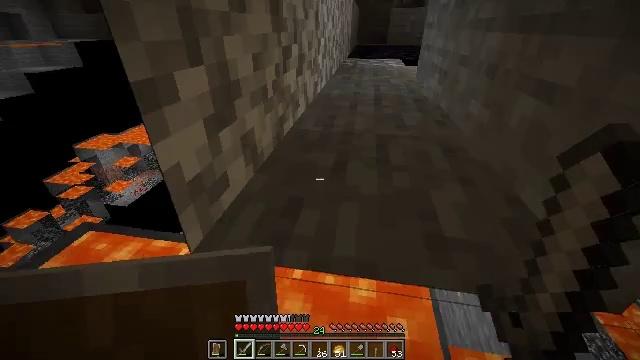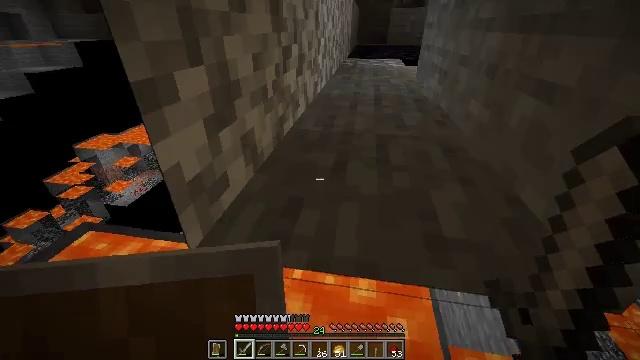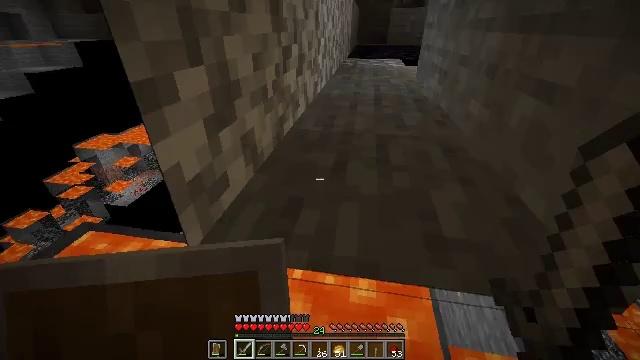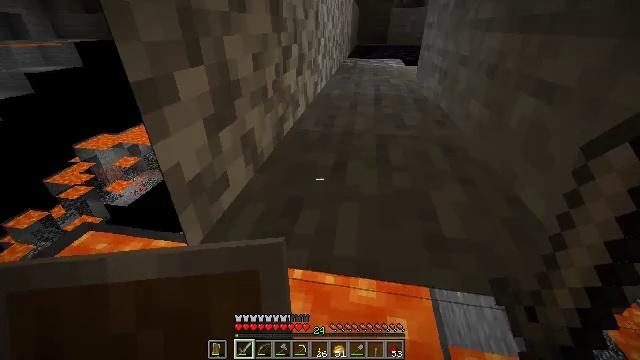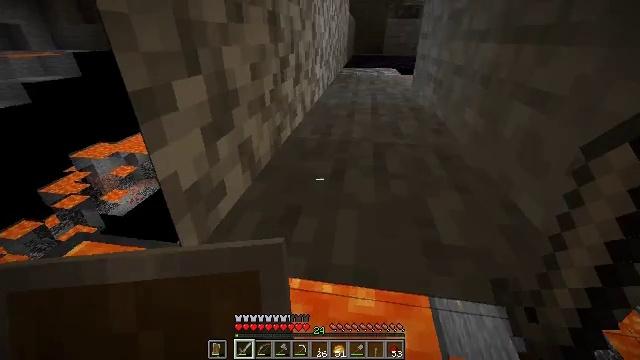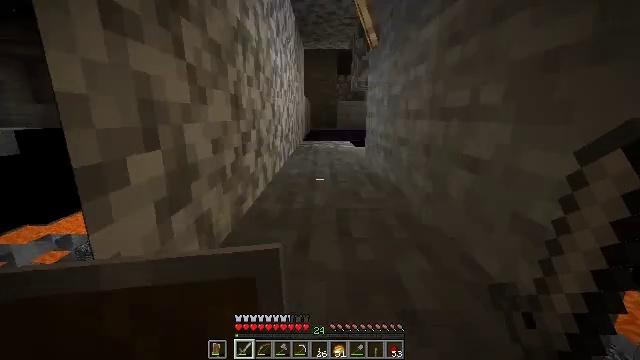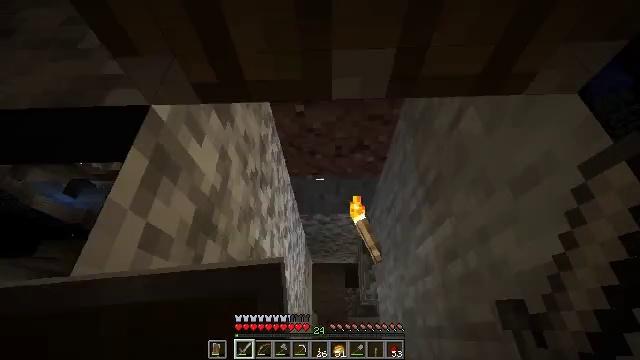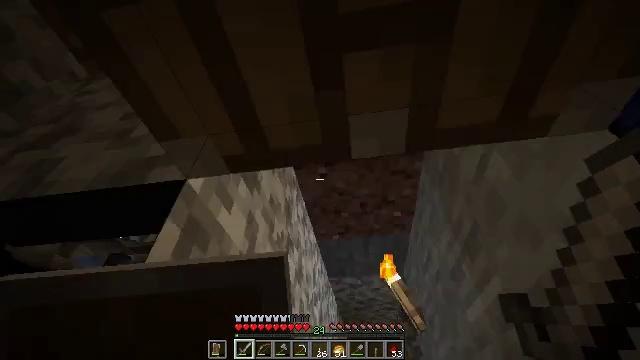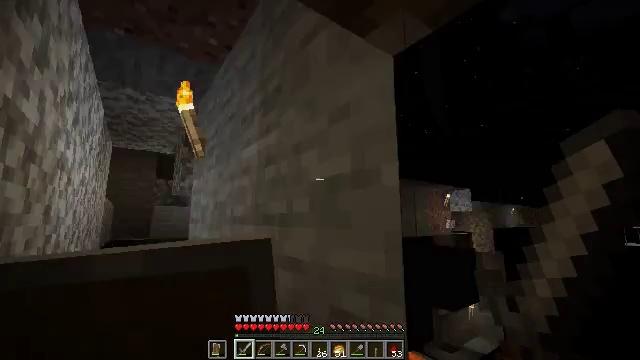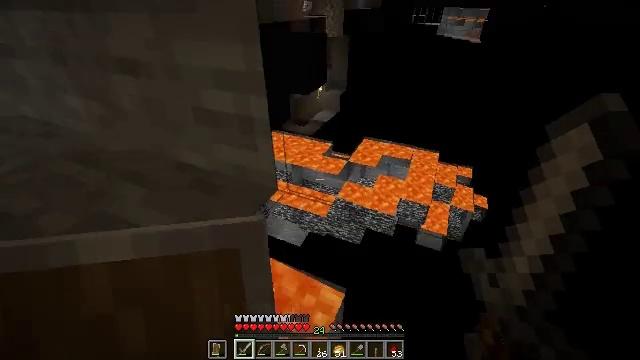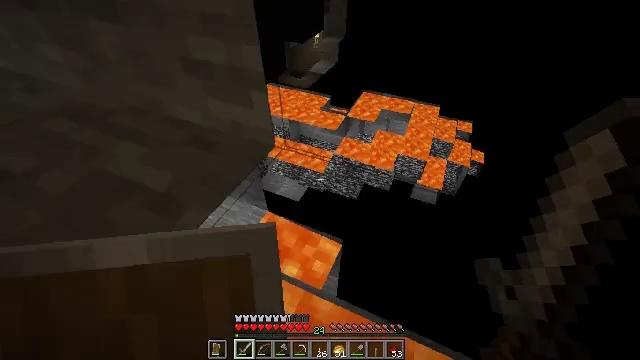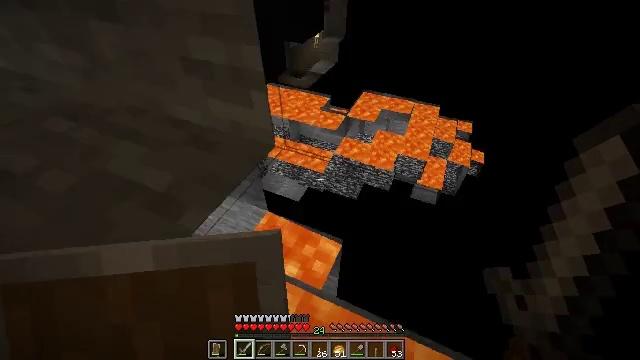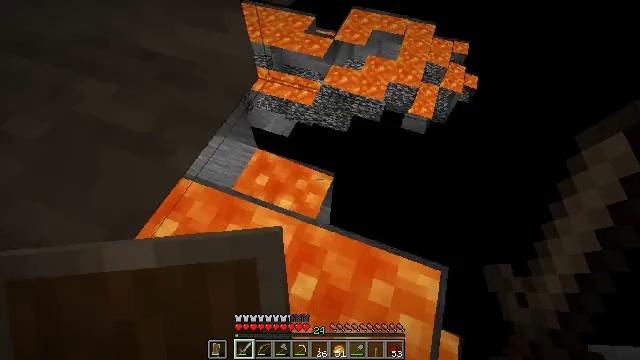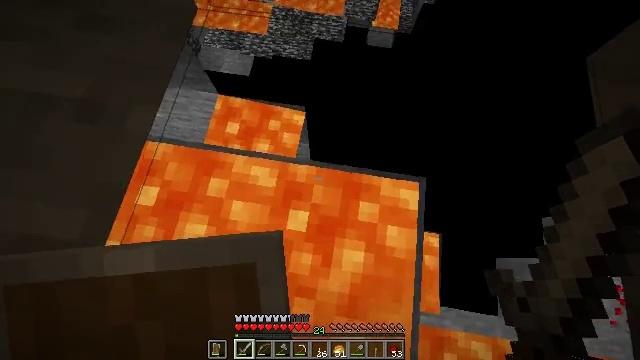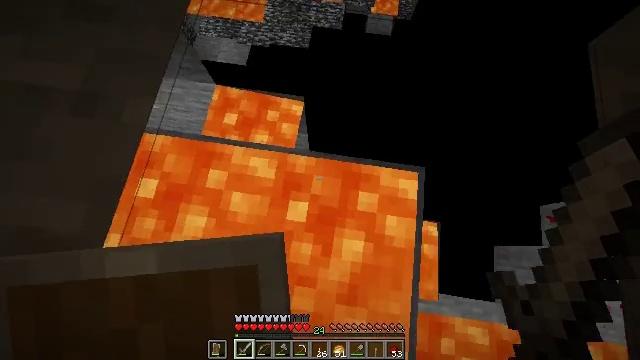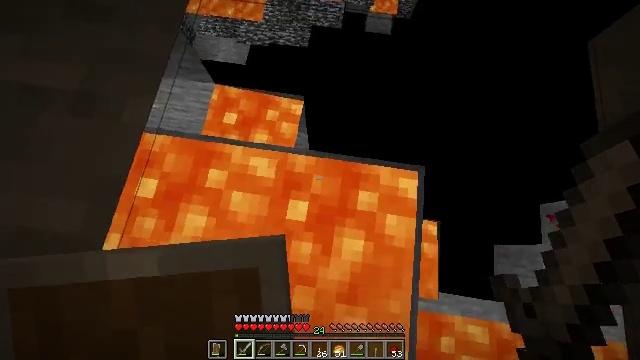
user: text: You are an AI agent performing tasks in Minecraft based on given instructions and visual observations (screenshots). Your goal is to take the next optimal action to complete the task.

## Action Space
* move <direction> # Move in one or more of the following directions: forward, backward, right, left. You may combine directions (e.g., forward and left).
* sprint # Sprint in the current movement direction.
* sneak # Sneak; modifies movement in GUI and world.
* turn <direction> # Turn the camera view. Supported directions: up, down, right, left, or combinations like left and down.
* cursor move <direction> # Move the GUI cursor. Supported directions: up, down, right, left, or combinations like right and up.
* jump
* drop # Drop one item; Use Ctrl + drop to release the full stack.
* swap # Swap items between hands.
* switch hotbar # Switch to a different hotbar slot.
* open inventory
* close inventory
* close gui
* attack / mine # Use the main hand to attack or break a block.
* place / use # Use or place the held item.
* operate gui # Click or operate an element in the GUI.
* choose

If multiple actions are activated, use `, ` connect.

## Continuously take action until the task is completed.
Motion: motion action
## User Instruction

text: Attack the piston head to remove it.
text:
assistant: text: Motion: no_op
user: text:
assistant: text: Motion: no_op
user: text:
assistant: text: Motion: no_op
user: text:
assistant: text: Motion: turn up
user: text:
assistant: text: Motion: turn right and up
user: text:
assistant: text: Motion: turn left and up
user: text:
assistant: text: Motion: turn left and up
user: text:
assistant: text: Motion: turn right and down
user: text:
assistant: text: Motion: turn right and down
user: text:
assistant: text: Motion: turn down
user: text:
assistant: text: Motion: no_op
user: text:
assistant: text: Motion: turn right and down
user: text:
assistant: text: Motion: turn right and down
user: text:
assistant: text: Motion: turn down
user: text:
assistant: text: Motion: no_op
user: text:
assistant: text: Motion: turn left and up
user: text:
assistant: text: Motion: turn up
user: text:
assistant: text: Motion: turn up
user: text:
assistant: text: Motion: turn left and up
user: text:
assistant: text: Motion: turn left
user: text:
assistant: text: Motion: no_op
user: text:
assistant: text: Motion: no_op
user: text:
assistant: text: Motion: turn up
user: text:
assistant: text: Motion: turn right and up
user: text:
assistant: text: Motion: no_op
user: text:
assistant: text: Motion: no_op
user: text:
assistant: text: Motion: no_op
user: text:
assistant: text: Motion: turn up
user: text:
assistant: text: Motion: turn right and up
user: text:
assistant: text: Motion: turn up